Question: I've got two images, one of them I'll create using 'Graphics' (a simple circle/ellipse).
Now I want to remove a part of the circle using another image. It should support removing alpha values too.

> I hope the link works, if not please write it into comments & I'll fix it.
Thanks for any advice
Image 2 does not really have any border, it is just to show the frame size...
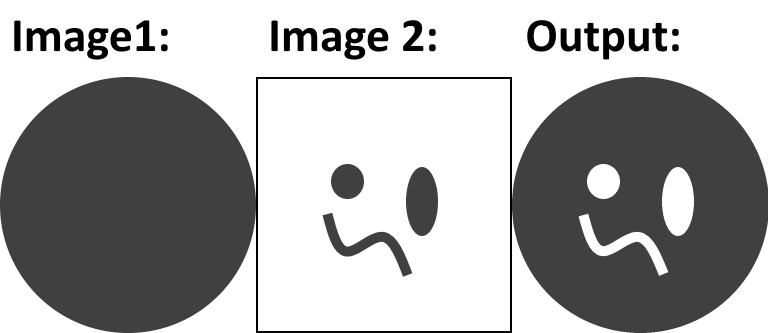
Answer: Finally, I wrote the code by myself. This is it:
'''
public static Bitmap RemovePart(Bitmap source, Bitmap toRemove)
{
Color c1, c2, c3;
c3 = Color.FromArgb(0, 0, 0, 0);
for (int x = 0; x < source.Width; x++)
{
for (int y = 0; y < source.Height; y++)
{
c1 = source.GetPixel(x, y);
c2 = toRemove.GetPixel(x, y);
if (c2 != c3)
{
source.SetPixel(x, y, Color.FromArgb(c2.A, c1));
}
}
}
}
'''